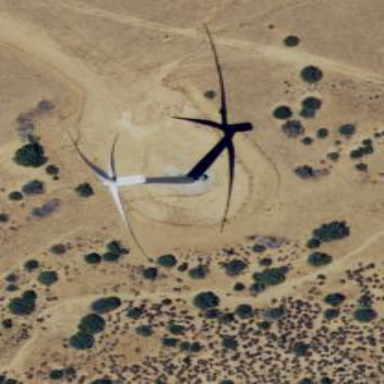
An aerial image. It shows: Wind generator powered by horizontal-axis wind turbine.